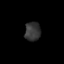
Tissue: lung
Cell type: T cells
Senescence score: 0.2223
Nuclear area (px): 290
Mean DAPI intensity: 53.831